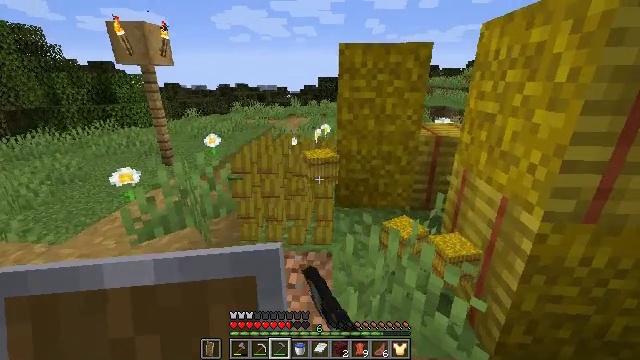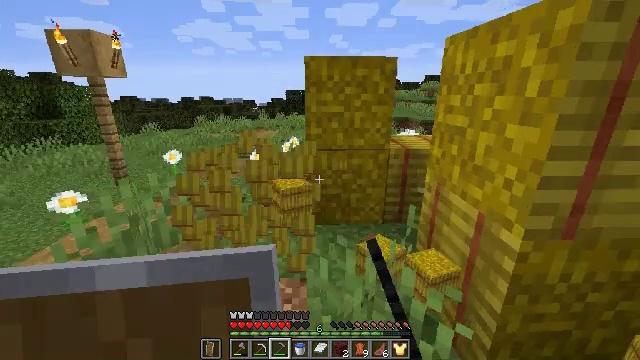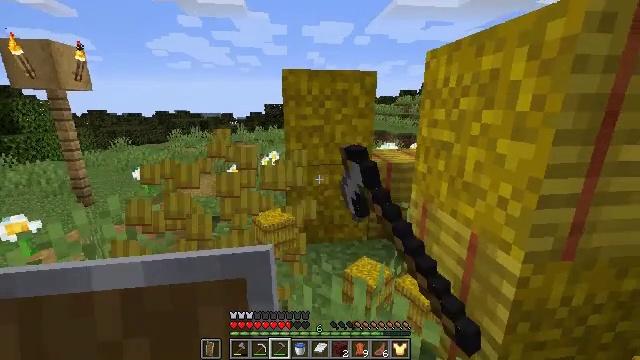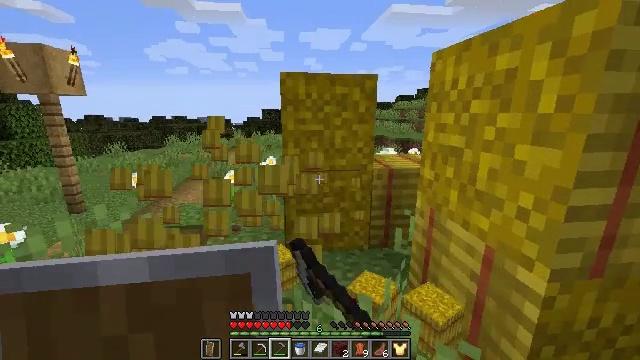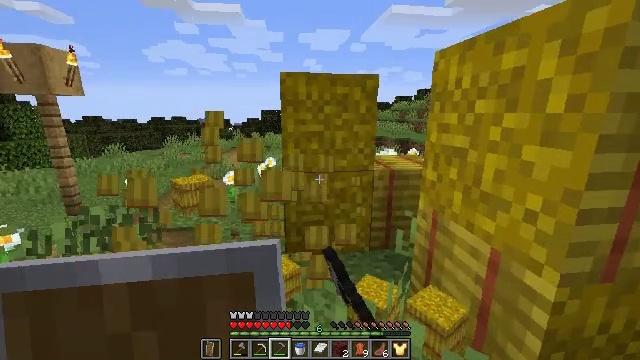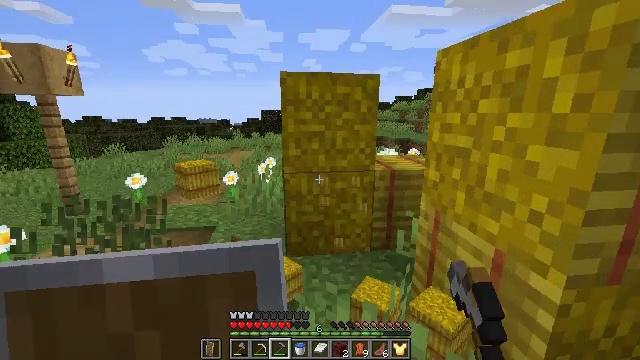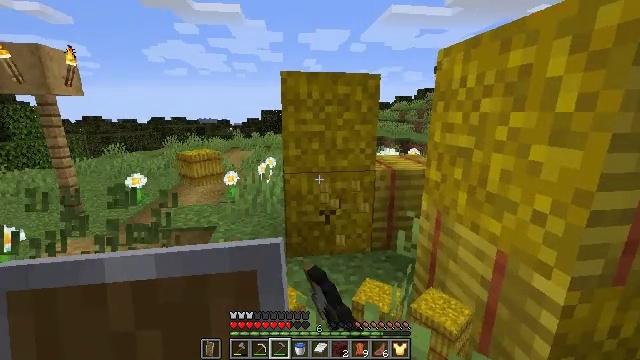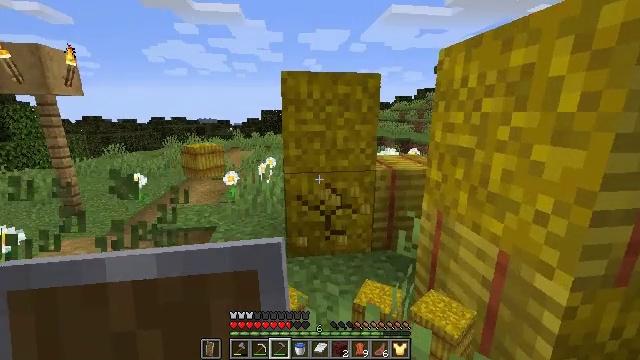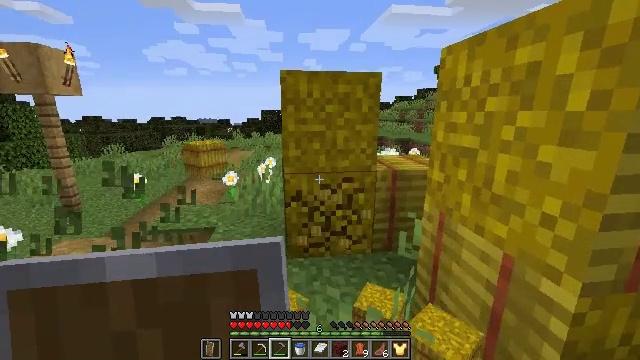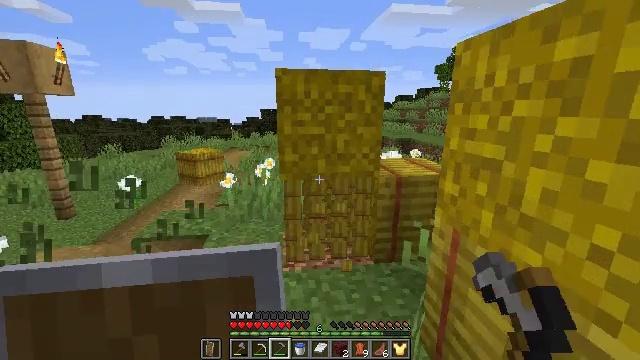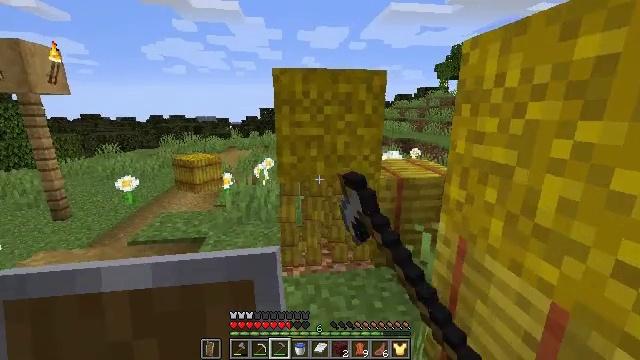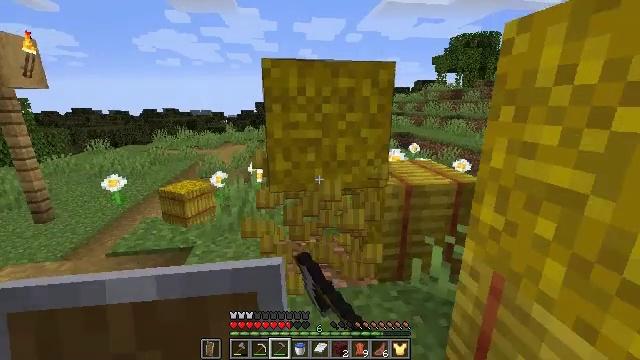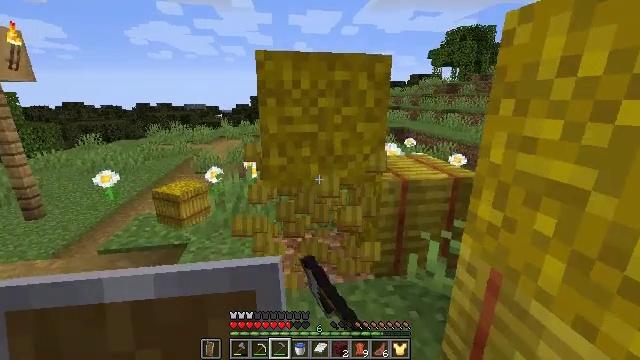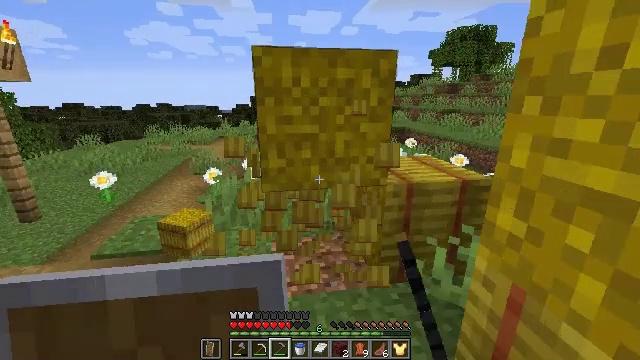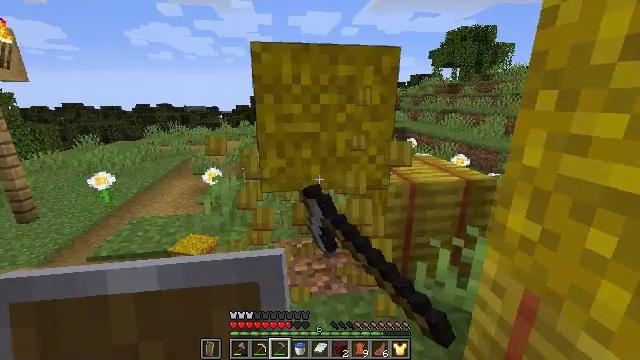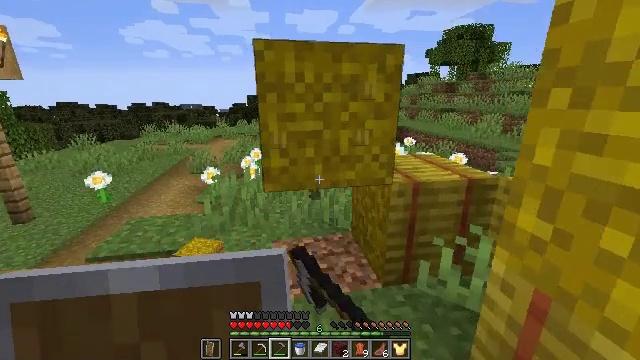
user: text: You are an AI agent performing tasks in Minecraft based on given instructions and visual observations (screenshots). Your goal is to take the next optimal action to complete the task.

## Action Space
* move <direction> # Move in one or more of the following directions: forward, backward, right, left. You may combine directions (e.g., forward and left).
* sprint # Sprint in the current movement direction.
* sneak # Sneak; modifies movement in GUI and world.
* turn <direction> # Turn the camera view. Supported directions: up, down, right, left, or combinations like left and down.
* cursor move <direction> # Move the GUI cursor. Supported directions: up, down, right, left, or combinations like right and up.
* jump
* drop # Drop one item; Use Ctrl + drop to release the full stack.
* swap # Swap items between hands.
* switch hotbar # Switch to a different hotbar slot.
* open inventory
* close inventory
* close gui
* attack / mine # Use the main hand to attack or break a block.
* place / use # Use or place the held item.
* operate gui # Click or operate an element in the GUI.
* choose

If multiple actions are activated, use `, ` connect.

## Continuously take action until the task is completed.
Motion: motion action
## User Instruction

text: Gather hay blocks from the farm.
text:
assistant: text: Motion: move forward, turn right and up, attack / mine
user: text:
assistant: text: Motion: turn right and up, attack / mine
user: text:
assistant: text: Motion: turn up, attack / mine
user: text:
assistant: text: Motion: attack / mine
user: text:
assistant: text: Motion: attack / mine
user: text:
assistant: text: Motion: attack / mine
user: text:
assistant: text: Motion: attack / mine
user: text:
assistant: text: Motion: move forward, attack / mine
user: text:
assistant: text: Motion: move forward, attack / mine
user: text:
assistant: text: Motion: move forward, attack / mine
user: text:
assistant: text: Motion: move forward, turn down, attack / mine
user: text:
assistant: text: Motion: turn down, attack / mine
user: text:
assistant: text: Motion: attack / mine
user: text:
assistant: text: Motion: attack / mine
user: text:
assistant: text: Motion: move left, attack / mine
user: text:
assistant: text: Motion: move forward and move left, turn right, attack / mine
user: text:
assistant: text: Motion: move forward and move left, attack / mine
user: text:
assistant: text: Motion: move forward and move left, turn right, attack / mine
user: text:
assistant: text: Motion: turn right, attack / mine
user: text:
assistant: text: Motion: turn right, attack / mine
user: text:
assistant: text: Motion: turn right, attack / mine
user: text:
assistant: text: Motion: turn right, attack / mine
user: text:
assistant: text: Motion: turn right, attack / mine
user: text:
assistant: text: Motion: move forward and move left, turn right, attack / mine
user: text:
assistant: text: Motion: move forward and move left, turn right and down, attack / mine
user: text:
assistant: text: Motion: move forward and move left, turn right and down, attack / mine
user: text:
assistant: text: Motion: turn right, attack / mine
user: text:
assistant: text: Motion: turn right, attack / mine
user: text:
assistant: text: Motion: turn right and down, attack / mine
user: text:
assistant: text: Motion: attack / mine